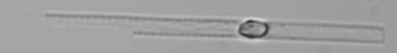
Label: Dactyliosolen_blavyanus